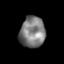
Tissue: prostate
Cell type: Epithelial cells
Senescence score: 0.3503
Nuclear area (px): 775
Mean DAPI intensity: 124.831